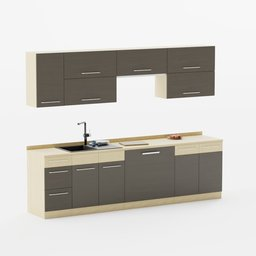
Label: furniture